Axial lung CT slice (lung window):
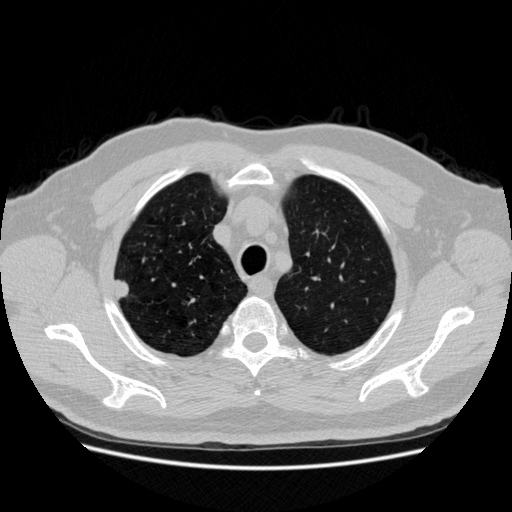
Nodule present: yes
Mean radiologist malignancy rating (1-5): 3.75